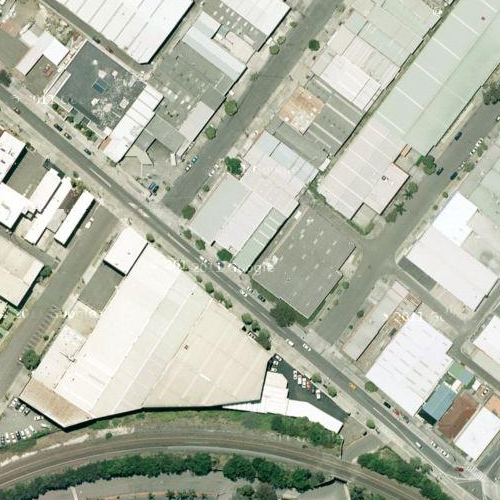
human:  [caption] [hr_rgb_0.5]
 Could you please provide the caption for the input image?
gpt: Some roads go through the industrial area .

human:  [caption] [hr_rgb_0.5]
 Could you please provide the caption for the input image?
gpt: Many warehouses arranged neatly in the industrial area .

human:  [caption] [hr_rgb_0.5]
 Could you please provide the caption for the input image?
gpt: Lots of warehouses arranged in lines in the industrial area .

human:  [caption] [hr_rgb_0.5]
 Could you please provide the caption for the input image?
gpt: Many different warehouses arranged neatly in the industrial area with some roads go through .

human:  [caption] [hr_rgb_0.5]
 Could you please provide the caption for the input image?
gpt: Many warehouses arranged in lines in the industrial area with some roads goes through .